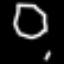
Label: octagon